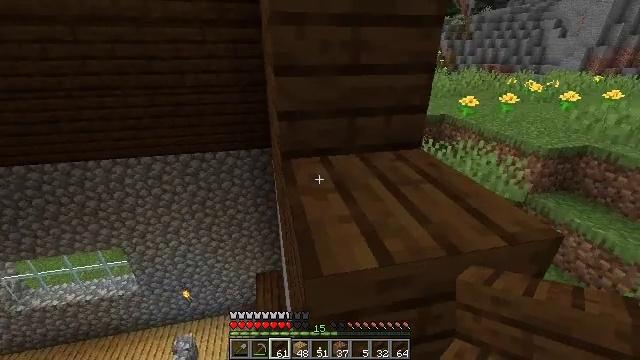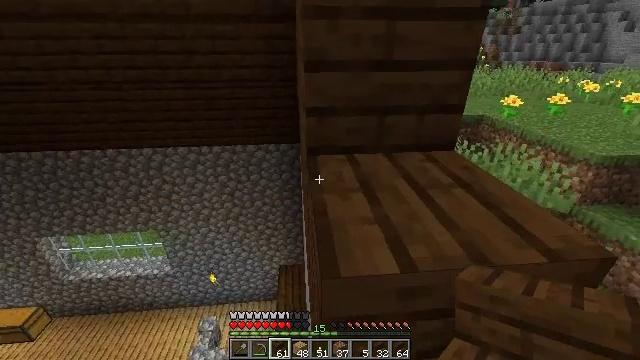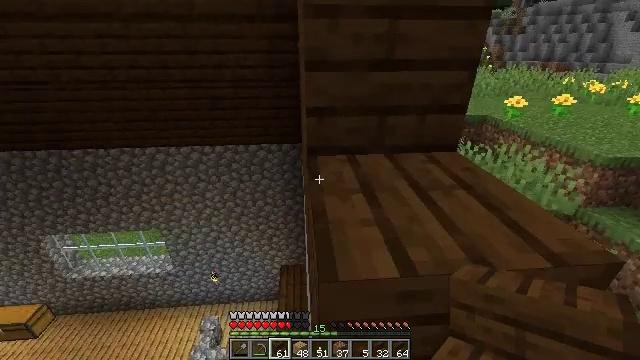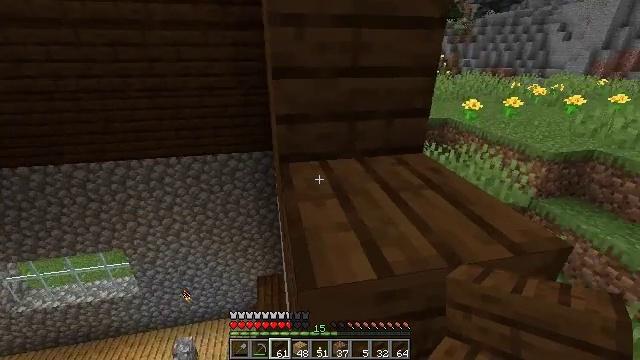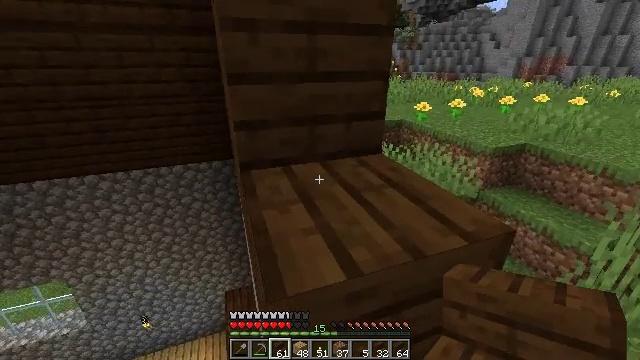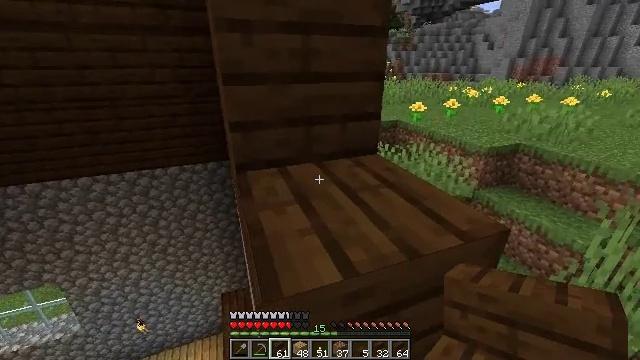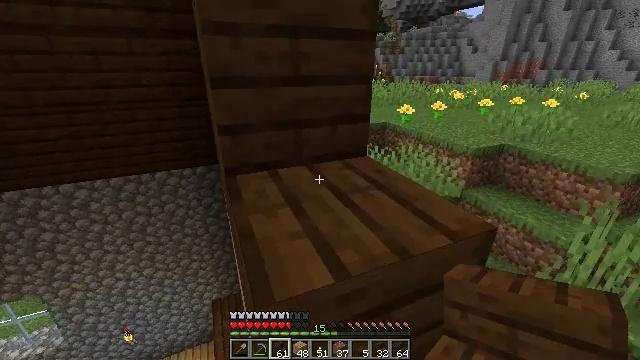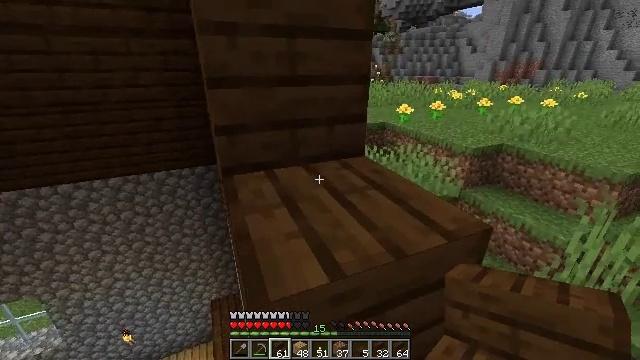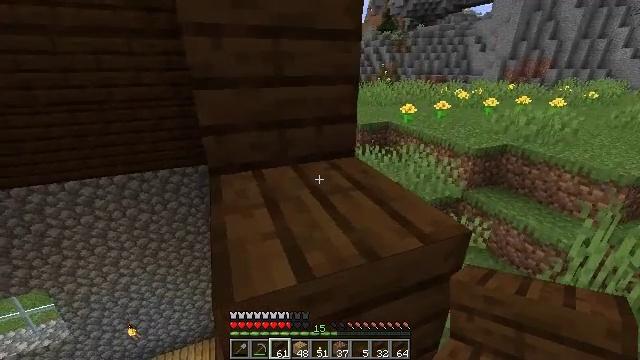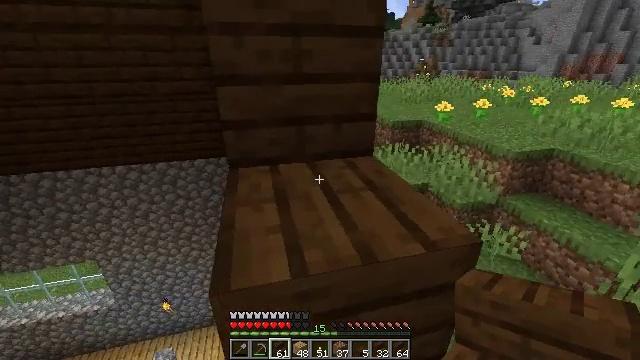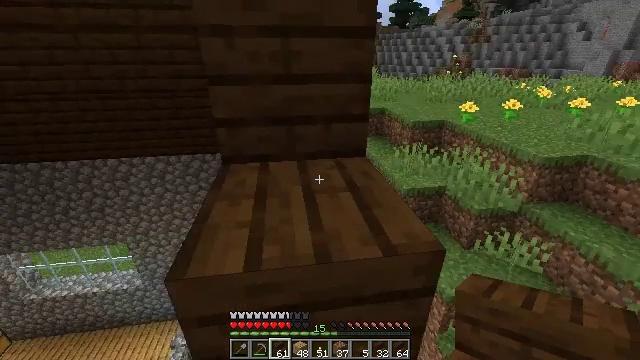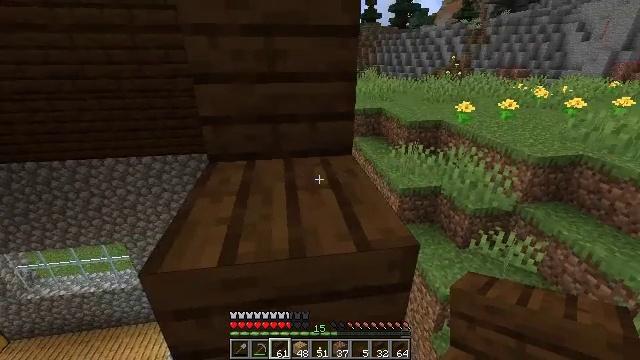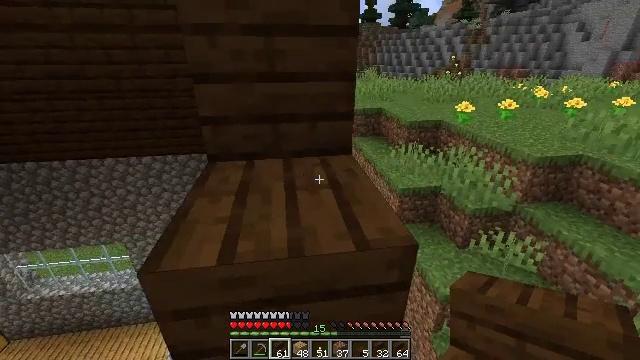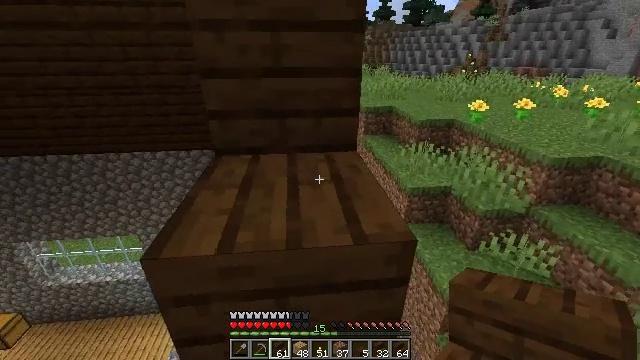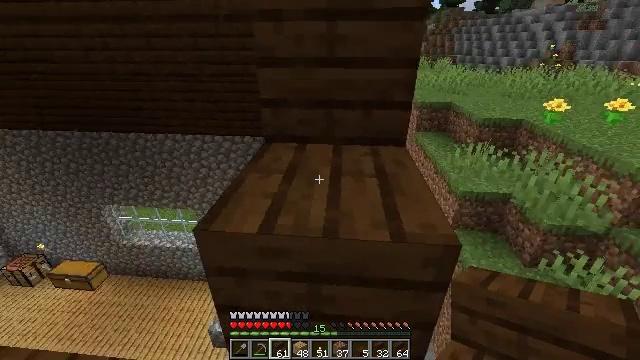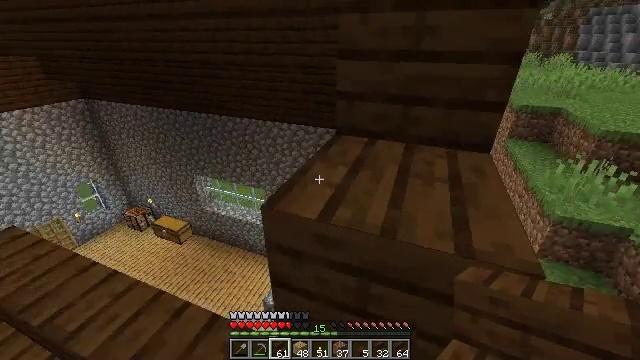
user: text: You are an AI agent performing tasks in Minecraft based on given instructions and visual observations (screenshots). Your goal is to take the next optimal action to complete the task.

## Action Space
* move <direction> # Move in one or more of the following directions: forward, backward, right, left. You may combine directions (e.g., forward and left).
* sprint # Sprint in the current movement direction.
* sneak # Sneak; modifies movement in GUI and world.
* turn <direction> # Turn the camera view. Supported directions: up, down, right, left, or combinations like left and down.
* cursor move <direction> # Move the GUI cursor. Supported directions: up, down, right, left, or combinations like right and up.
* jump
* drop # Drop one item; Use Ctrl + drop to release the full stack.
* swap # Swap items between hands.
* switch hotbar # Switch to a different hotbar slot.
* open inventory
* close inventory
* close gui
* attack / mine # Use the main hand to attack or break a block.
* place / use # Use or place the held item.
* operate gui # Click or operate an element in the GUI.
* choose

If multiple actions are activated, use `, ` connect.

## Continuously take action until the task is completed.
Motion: motion action
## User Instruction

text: Collect the dark oak stairs by mining.
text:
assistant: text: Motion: turn left
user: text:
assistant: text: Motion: no_op
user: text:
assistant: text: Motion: turn right and up
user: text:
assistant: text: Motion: turn right and up
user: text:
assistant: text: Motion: no_op
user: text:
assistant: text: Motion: turn right
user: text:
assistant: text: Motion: move right
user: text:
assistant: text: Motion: move right, turn left
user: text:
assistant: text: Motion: move right, turn left
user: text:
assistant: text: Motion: turn left
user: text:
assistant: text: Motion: no_op
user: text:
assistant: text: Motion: no_op
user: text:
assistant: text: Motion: turn left
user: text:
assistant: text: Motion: turn left and down
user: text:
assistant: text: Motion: turn left and down
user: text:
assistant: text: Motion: turn left and down
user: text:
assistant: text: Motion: turn left
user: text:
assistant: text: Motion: no_op
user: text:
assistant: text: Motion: no_op
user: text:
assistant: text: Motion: no_op
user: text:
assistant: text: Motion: move forward
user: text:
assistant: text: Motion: move forward, turn left and down
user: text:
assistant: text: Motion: move forward, turn left and down
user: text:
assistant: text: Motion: turn left and down
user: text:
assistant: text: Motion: turn left and down
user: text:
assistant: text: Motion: turn left and down
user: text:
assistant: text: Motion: no_op
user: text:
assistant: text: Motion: turn left
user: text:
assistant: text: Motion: turn left
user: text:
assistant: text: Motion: move left